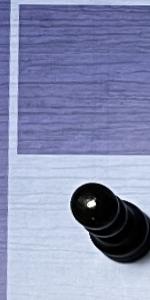
Label: Pawn_Black